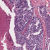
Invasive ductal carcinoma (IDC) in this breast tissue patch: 1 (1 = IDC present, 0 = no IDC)